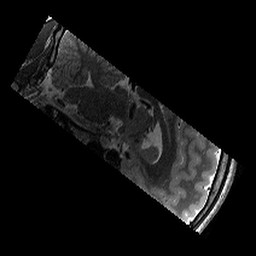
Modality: T2w
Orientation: sagittal
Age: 13
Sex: male
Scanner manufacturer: siemens
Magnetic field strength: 3 T
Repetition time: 9.23 s
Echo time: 0.067 s